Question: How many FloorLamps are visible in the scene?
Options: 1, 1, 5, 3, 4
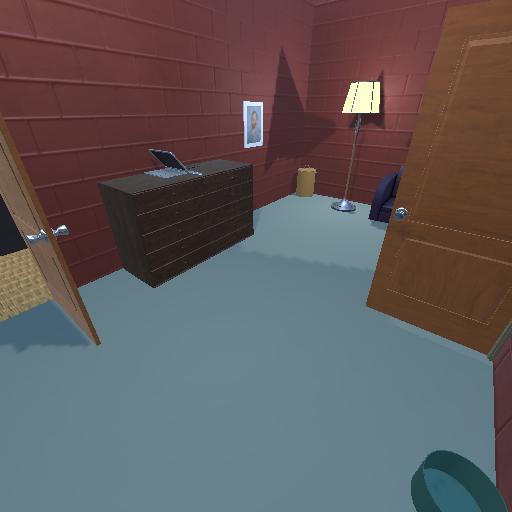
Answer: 1